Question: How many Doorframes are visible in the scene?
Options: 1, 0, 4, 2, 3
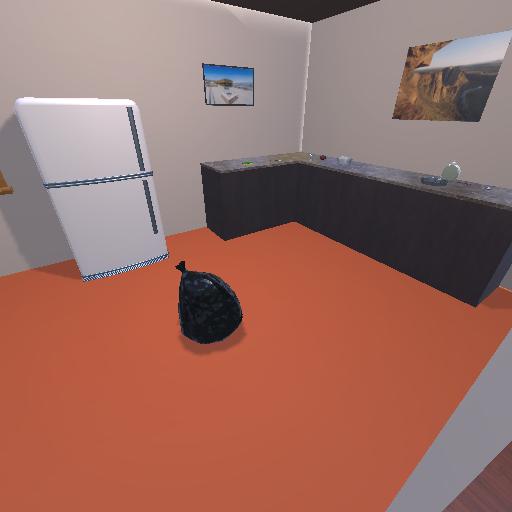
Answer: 1